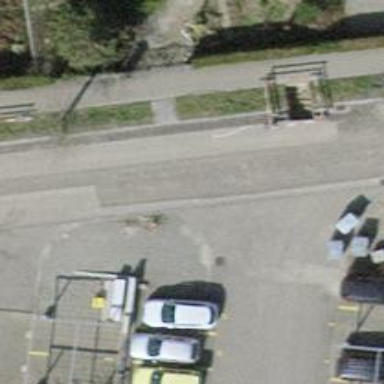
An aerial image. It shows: Public transport stop position.